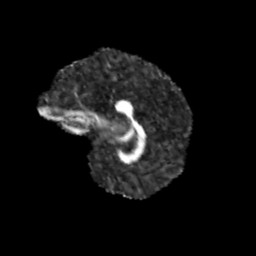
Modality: FA
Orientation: sagittal
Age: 11
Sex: female
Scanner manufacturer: siemens
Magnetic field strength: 3 T
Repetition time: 3.8 s
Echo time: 0.07 s